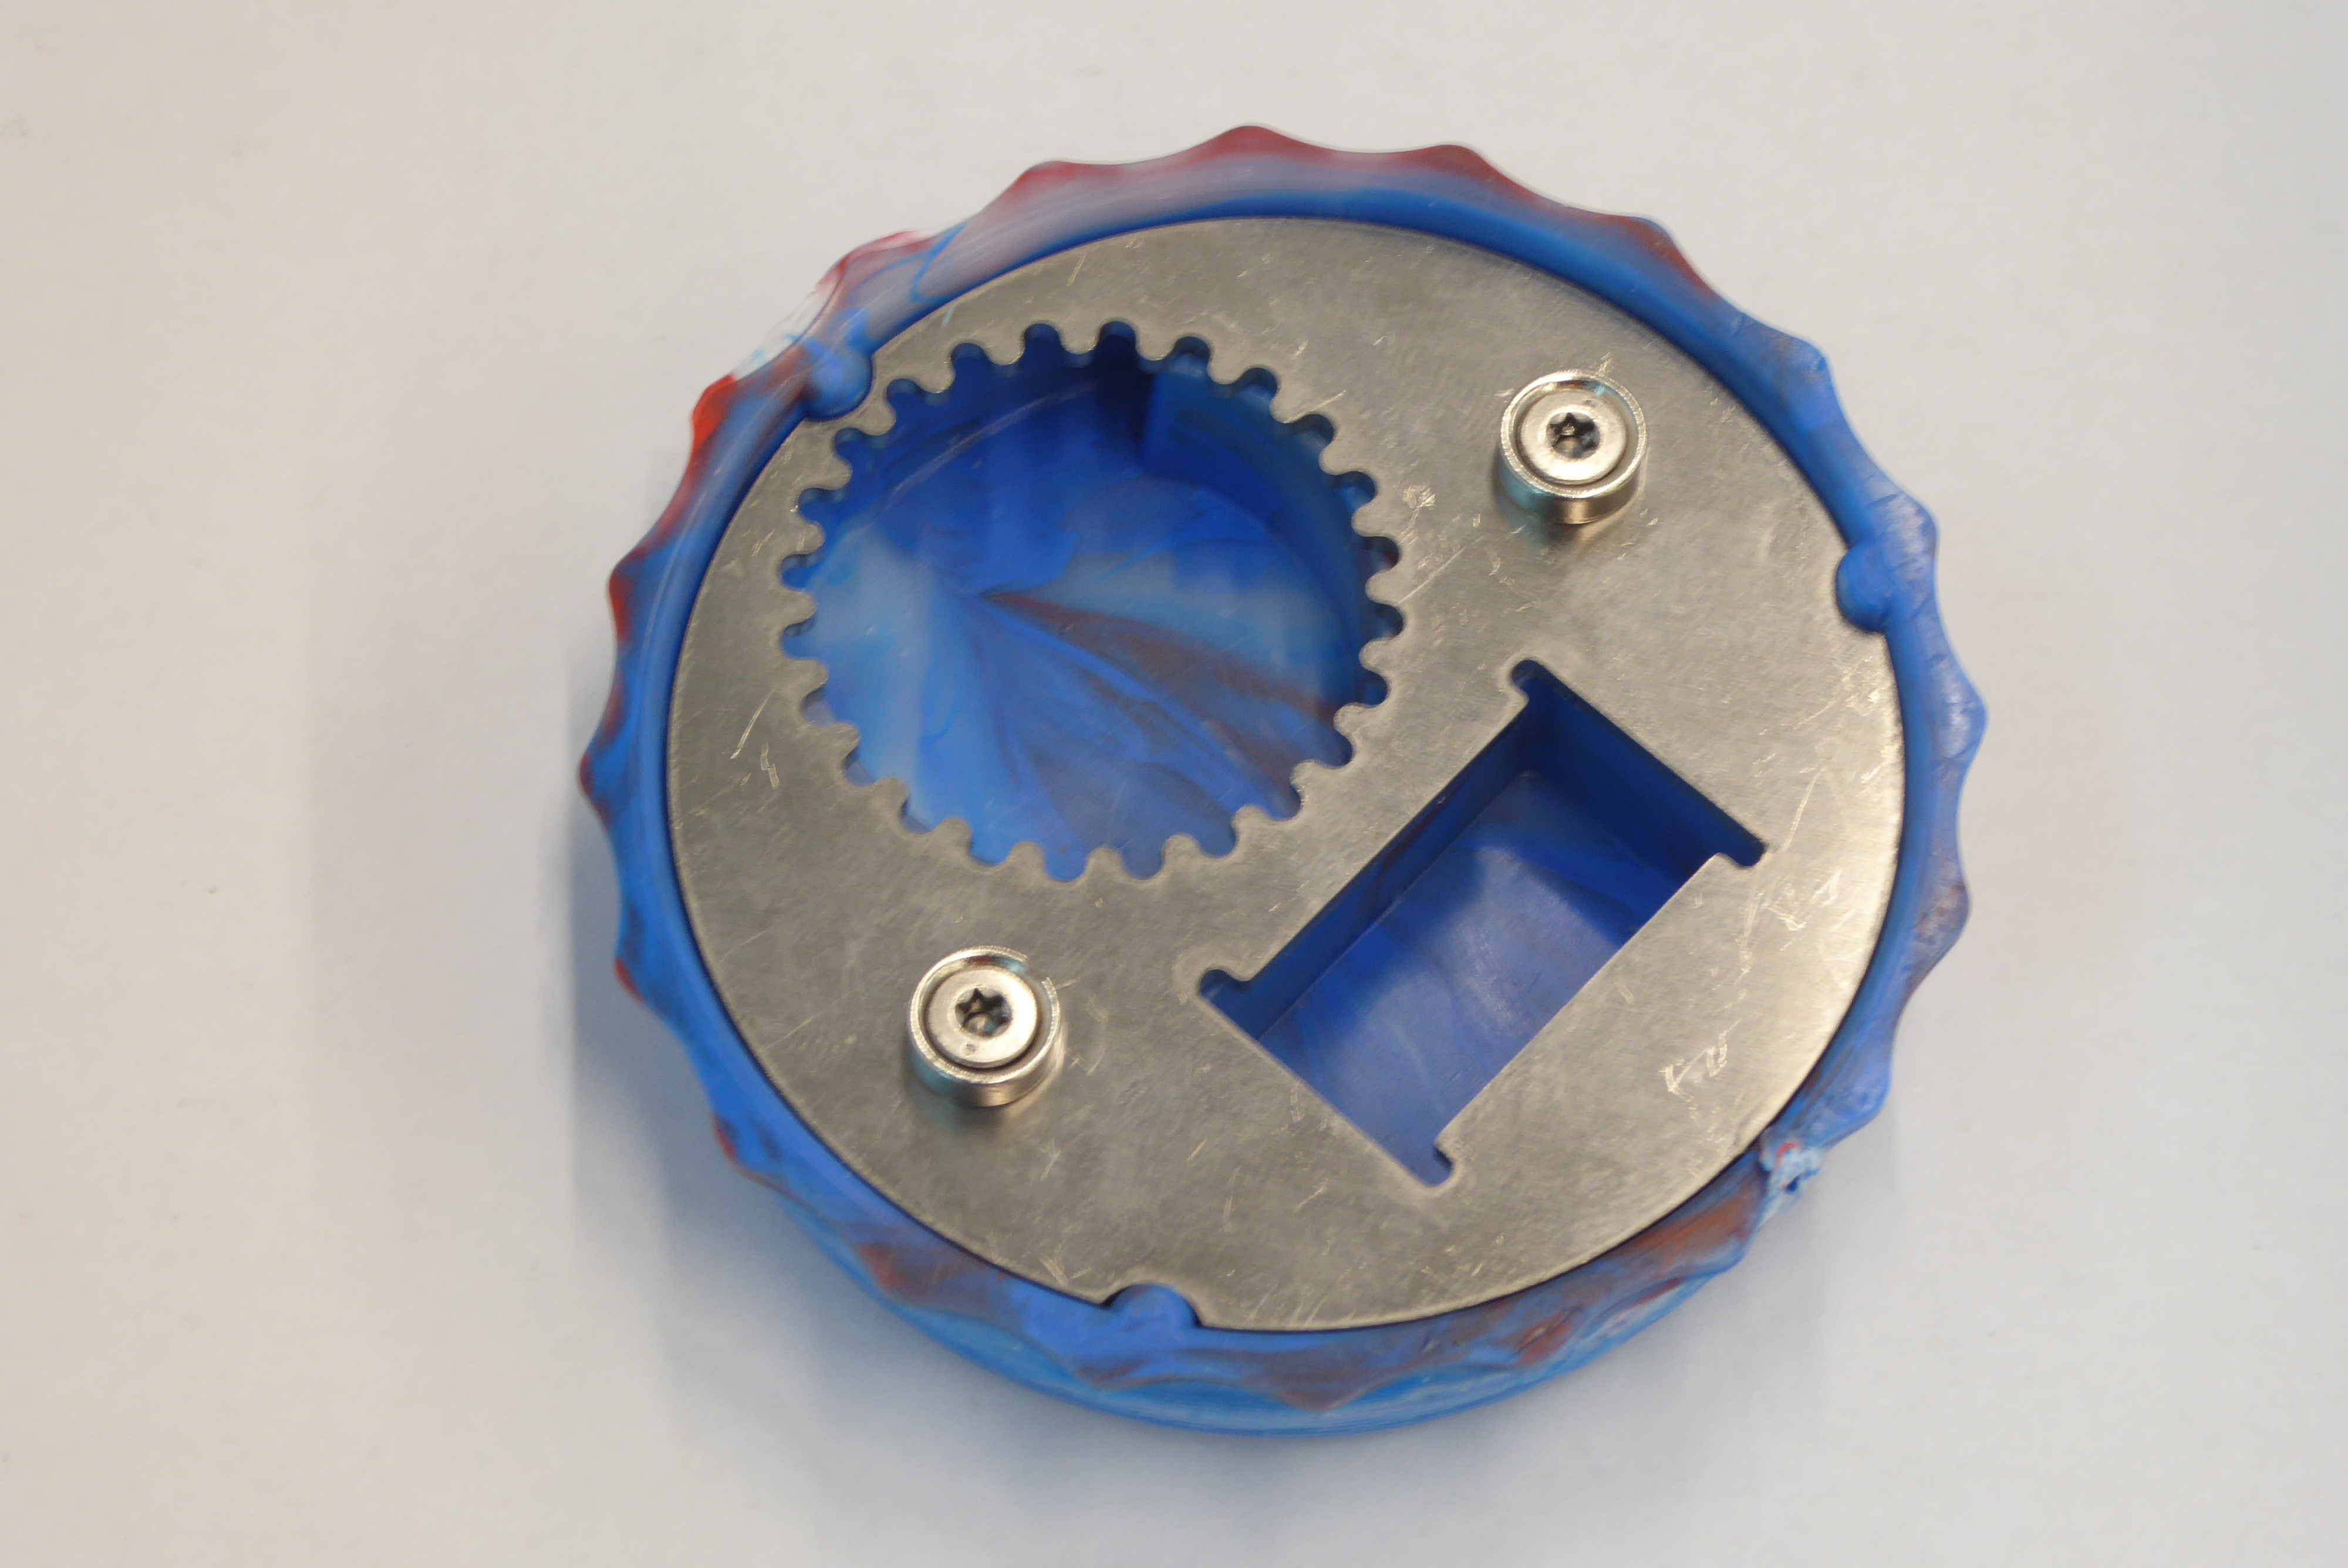
Label: Bottle Opener